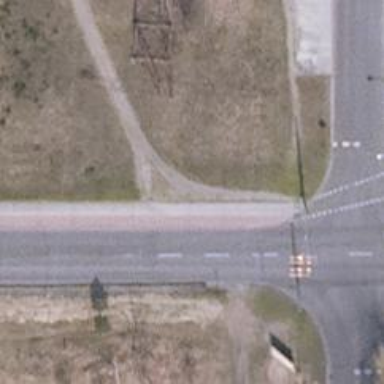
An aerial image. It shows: Residential road with sidewalk on the left and cycle track on the left side.